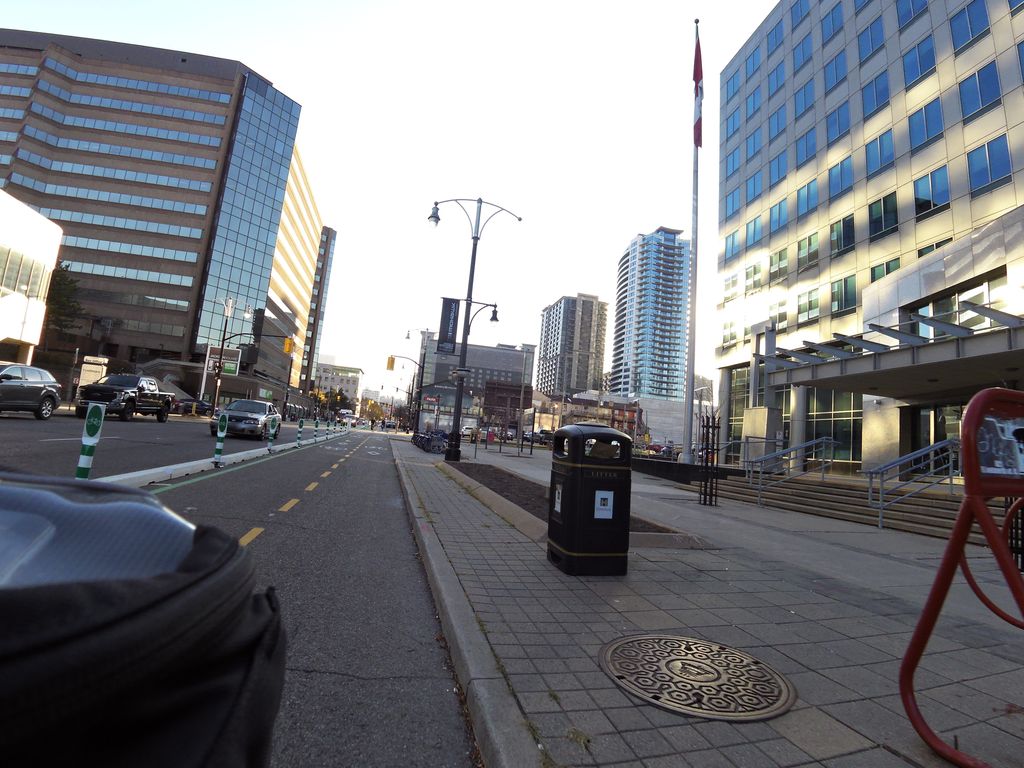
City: hamilton